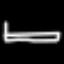
Label: bed